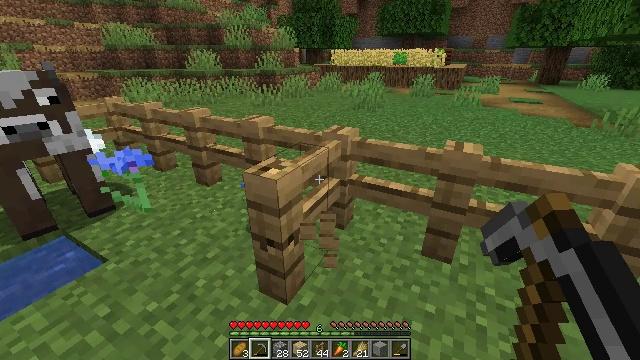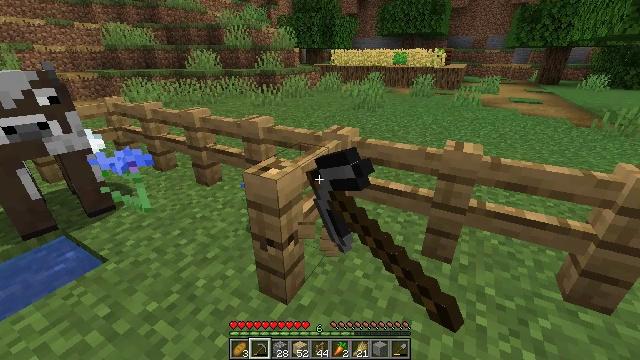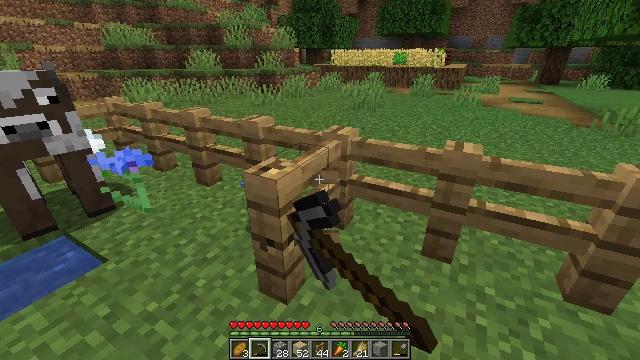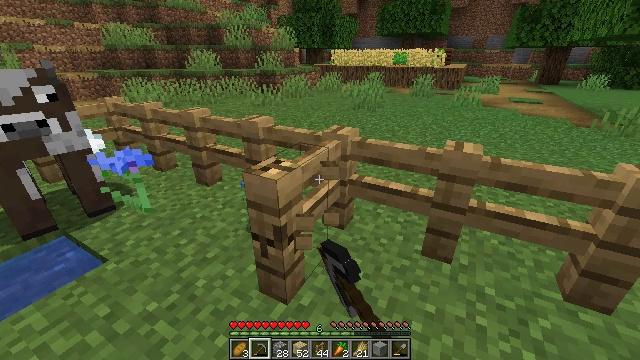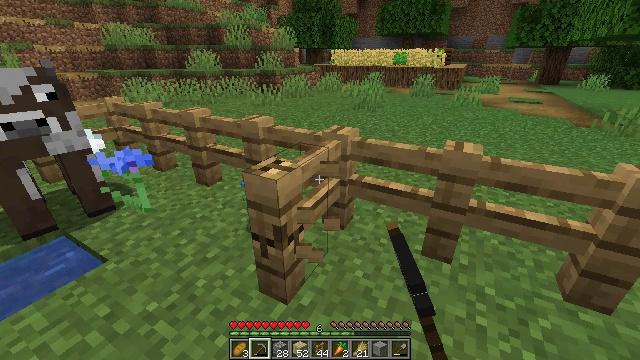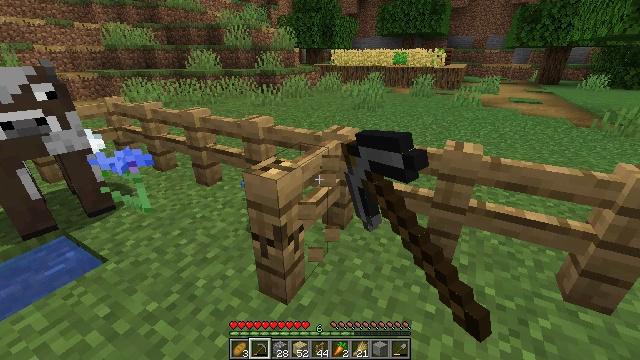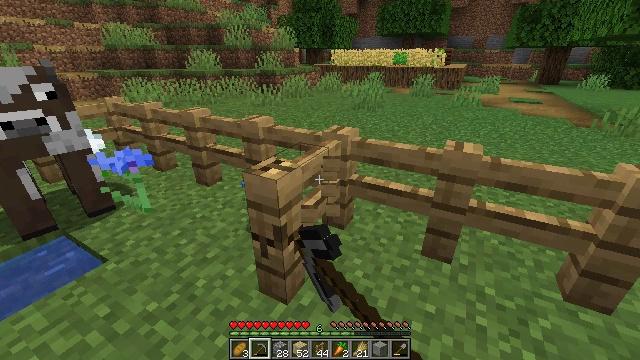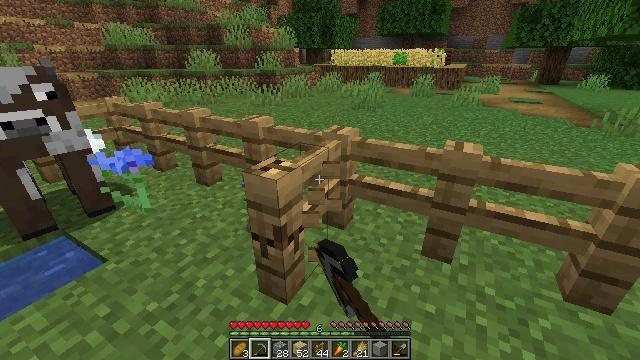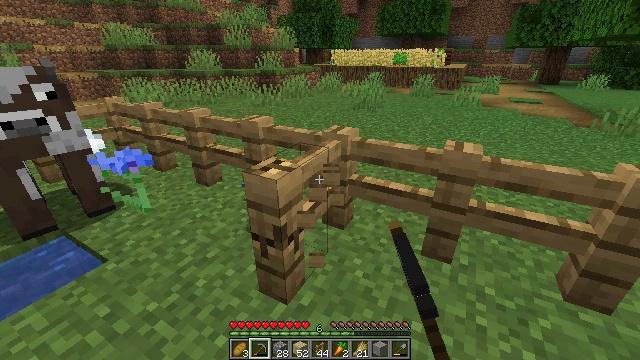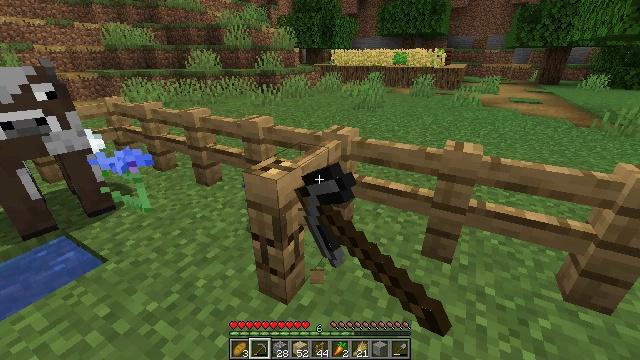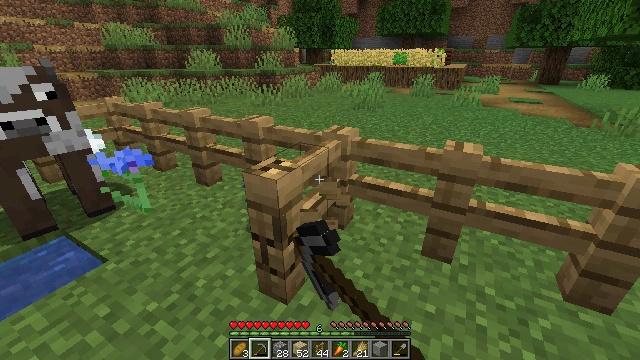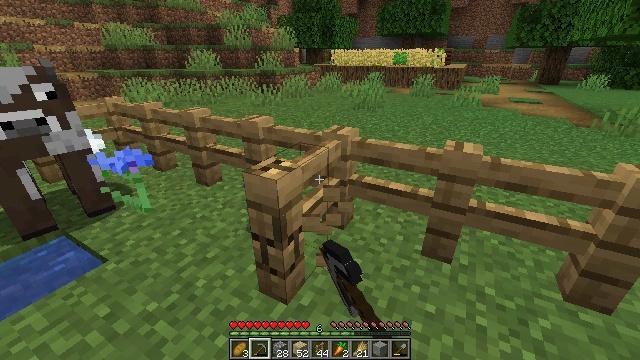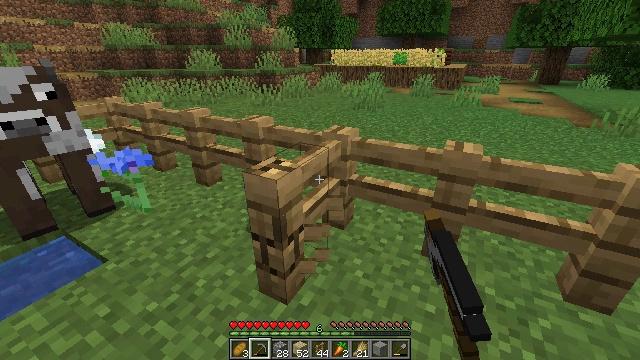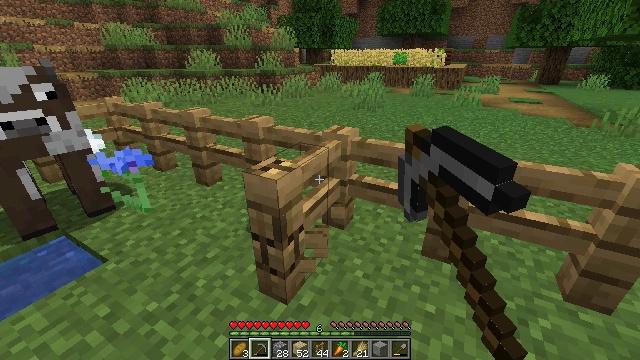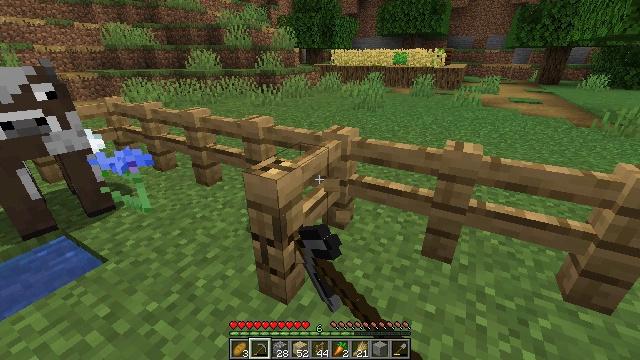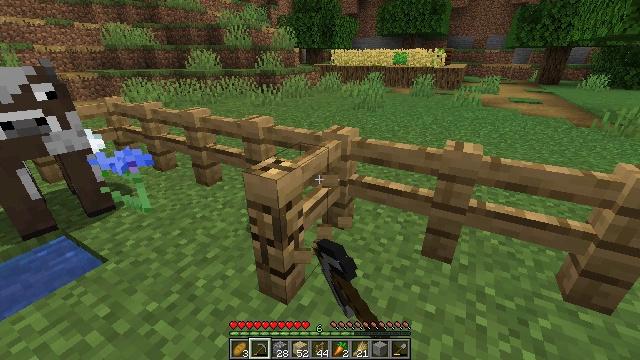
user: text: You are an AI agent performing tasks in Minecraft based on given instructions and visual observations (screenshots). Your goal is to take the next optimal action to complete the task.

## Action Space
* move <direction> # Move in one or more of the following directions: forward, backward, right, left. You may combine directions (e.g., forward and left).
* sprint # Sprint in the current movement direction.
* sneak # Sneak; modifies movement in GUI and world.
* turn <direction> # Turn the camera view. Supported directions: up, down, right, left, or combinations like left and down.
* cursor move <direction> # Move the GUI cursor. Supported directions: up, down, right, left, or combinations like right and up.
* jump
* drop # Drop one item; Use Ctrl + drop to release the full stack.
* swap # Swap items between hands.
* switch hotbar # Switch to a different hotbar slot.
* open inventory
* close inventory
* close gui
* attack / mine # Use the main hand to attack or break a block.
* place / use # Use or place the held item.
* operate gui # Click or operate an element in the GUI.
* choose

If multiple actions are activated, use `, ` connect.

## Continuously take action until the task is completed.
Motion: motion action
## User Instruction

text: Remove the oak fence from its place.
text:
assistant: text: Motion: attack / mine
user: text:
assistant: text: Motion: attack / mine
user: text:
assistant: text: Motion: attack / mine
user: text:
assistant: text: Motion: attack / mine
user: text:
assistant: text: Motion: attack / mine
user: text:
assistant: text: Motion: attack / mine
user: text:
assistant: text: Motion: attack / mine
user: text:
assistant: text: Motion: attack / mine
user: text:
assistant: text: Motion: attack / mine
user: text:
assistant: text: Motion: attack / mine
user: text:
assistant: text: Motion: attack / mine
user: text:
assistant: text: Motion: attack / mine
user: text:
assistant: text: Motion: attack / mine
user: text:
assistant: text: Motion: attack / mine
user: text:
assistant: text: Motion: attack / mine
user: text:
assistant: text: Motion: attack / mine
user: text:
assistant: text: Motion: attack / mine
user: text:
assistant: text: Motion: attack / mine
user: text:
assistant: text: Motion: attack / mine
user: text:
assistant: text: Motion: attack / mine
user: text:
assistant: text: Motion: attack / mine
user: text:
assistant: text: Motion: attack / mine
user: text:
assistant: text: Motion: attack / mine
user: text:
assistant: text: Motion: attack / mine
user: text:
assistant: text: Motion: attack / mine
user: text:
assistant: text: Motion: attack / mine
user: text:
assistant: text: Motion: attack / mine
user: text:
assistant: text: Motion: attack / mine
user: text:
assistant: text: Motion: attack / mine
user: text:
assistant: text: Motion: attack / mine